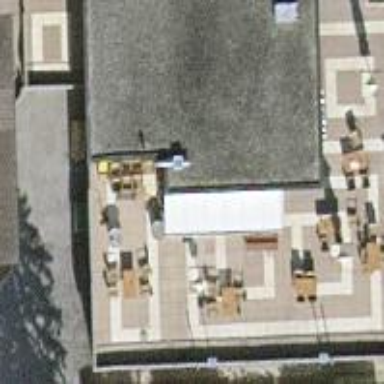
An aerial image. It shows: Outdoor seating area for leisure.